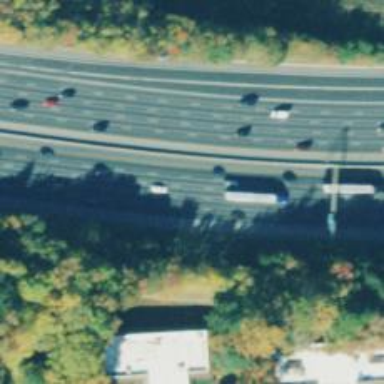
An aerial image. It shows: Asphalt motorway.